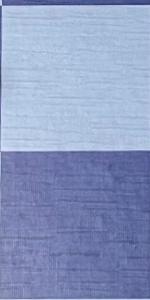
Label: Empty